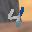
Label: 4